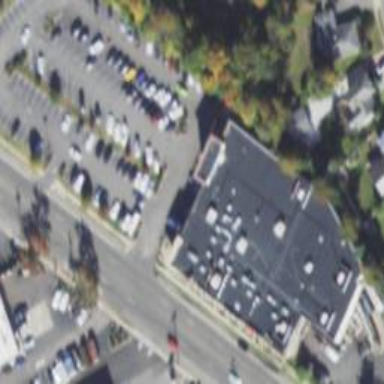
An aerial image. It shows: Retail area.